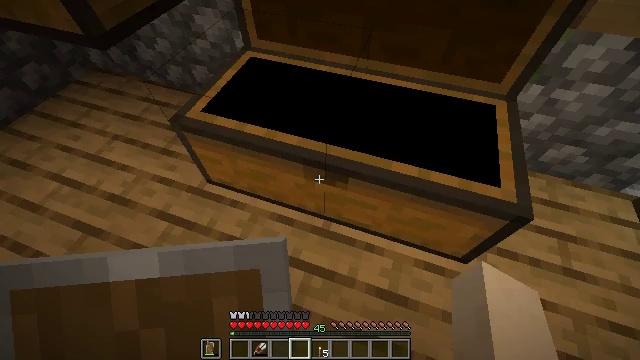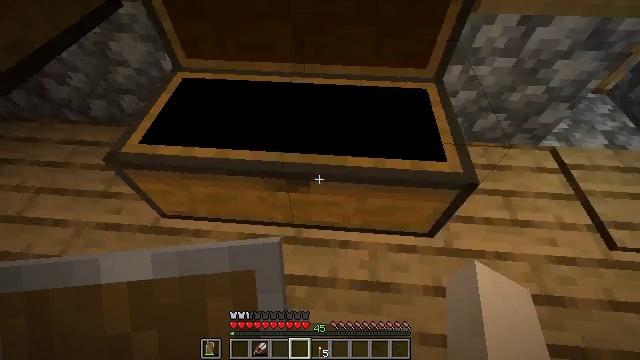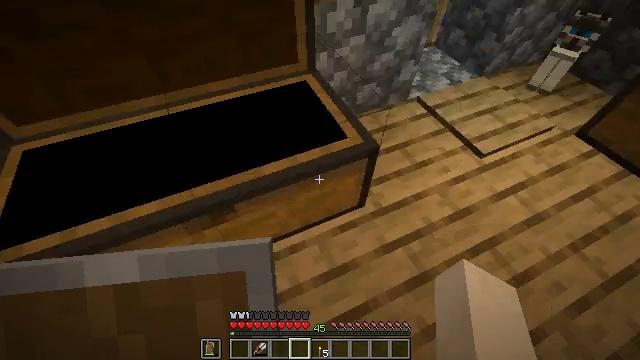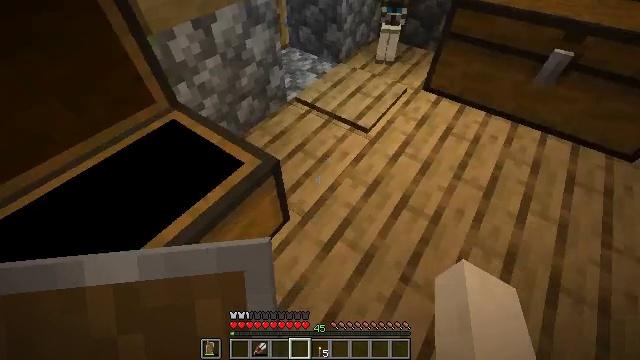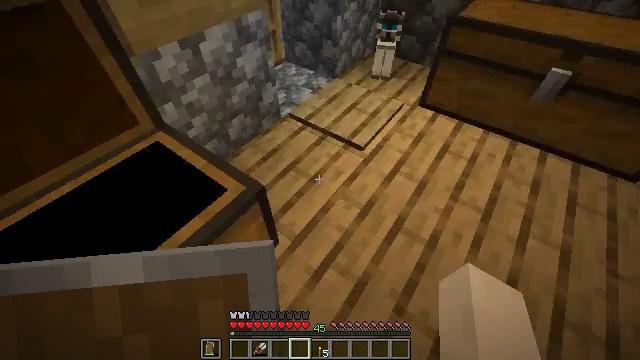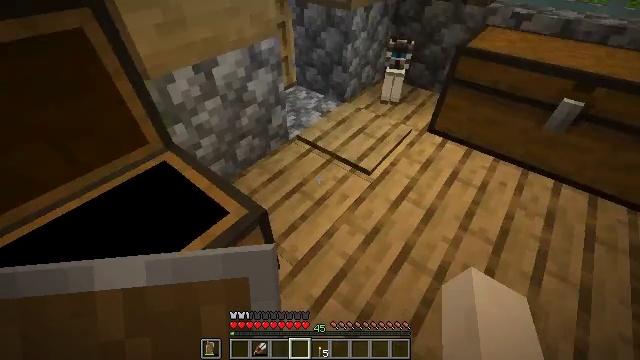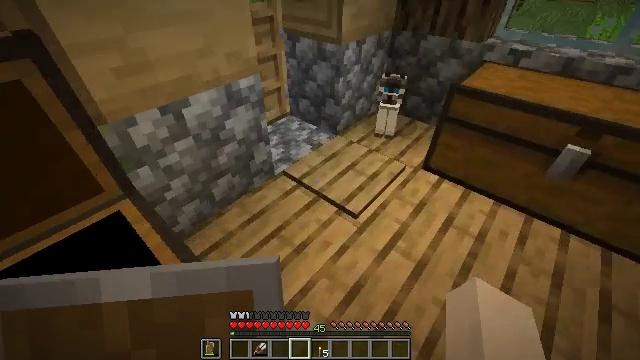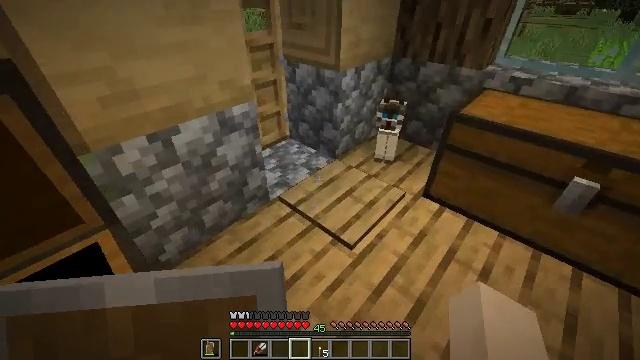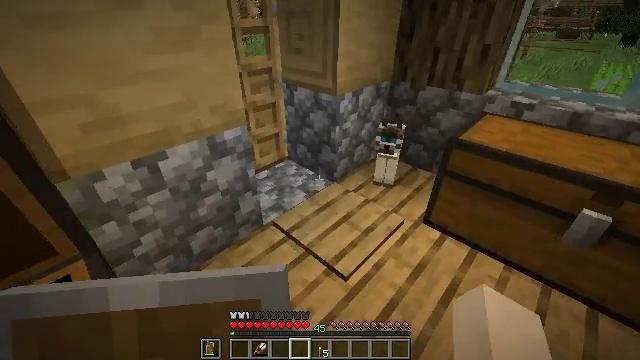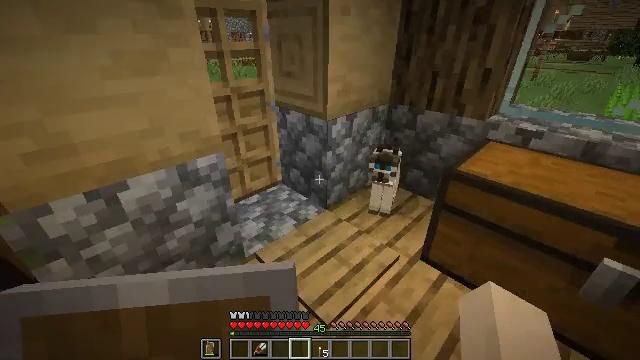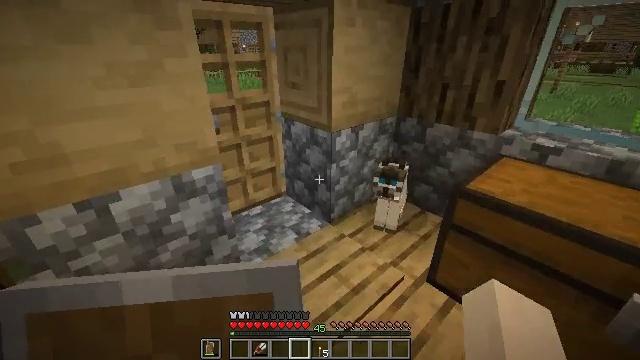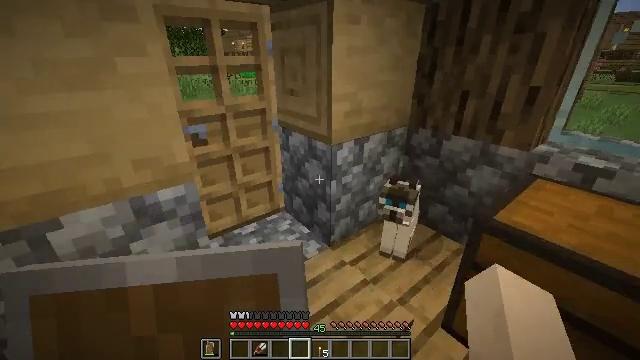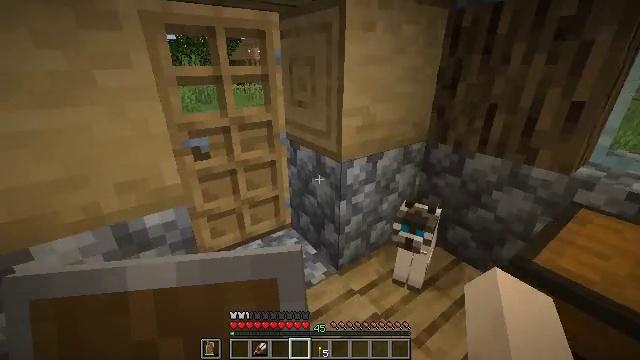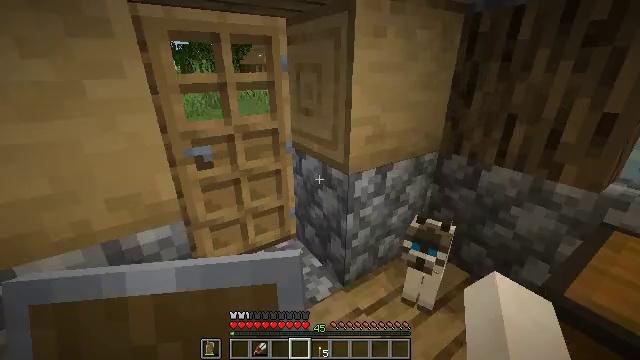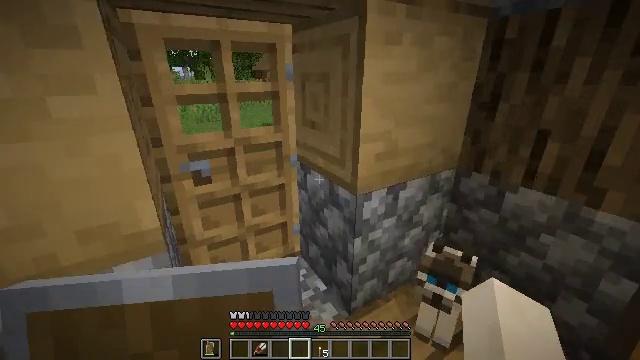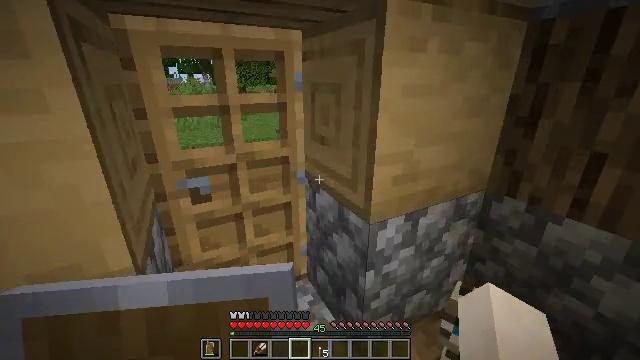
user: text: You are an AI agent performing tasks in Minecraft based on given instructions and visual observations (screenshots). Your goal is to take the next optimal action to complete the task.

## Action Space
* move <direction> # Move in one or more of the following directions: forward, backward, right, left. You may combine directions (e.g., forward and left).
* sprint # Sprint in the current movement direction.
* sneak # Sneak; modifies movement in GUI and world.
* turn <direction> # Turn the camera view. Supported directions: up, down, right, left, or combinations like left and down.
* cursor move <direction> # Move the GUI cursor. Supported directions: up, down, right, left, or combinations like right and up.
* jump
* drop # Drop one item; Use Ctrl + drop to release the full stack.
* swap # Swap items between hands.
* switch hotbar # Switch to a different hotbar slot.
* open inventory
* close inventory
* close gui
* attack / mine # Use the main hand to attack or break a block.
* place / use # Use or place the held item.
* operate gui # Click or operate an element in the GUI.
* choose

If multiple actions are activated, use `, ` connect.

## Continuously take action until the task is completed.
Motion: motion action
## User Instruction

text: Harvest a pumpkin from the field.
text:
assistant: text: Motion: turn right and up
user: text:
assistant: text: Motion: turn right
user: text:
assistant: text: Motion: move forward, turn right and up
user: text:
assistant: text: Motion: move forward and move right, turn up
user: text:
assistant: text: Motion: move forward and move right, turn left and up
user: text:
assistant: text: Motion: move forward and move right, turn left and up
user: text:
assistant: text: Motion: move forward and move right, turn left and up
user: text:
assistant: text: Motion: move forward and move right, turn left and up
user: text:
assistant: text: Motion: move forward and move right, turn left and up
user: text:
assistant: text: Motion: move forward, turn left and up
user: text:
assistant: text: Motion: move forward, turn left and up
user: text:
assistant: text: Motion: move forward, turn left and up
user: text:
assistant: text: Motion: move forward, turn left
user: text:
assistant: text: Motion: move forward, turn left and up
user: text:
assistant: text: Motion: move forward, turn left and up
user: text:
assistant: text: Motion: move forward, turn left and up
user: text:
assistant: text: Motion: move forward, turn left and up
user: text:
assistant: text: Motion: move forward, turn left and up
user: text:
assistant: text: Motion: move forward, turn left and up
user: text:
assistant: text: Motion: move forward, turn left
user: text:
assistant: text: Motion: move forward, turn left
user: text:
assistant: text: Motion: move forward, turn left
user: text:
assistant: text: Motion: move forward, turn left
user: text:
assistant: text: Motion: move forward, turn left
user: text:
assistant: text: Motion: move forward, turn left
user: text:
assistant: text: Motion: move forward, turn left and down
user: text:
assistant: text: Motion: move forward, turn right and down
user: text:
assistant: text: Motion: move forward
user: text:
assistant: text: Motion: move forward
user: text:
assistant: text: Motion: move forward